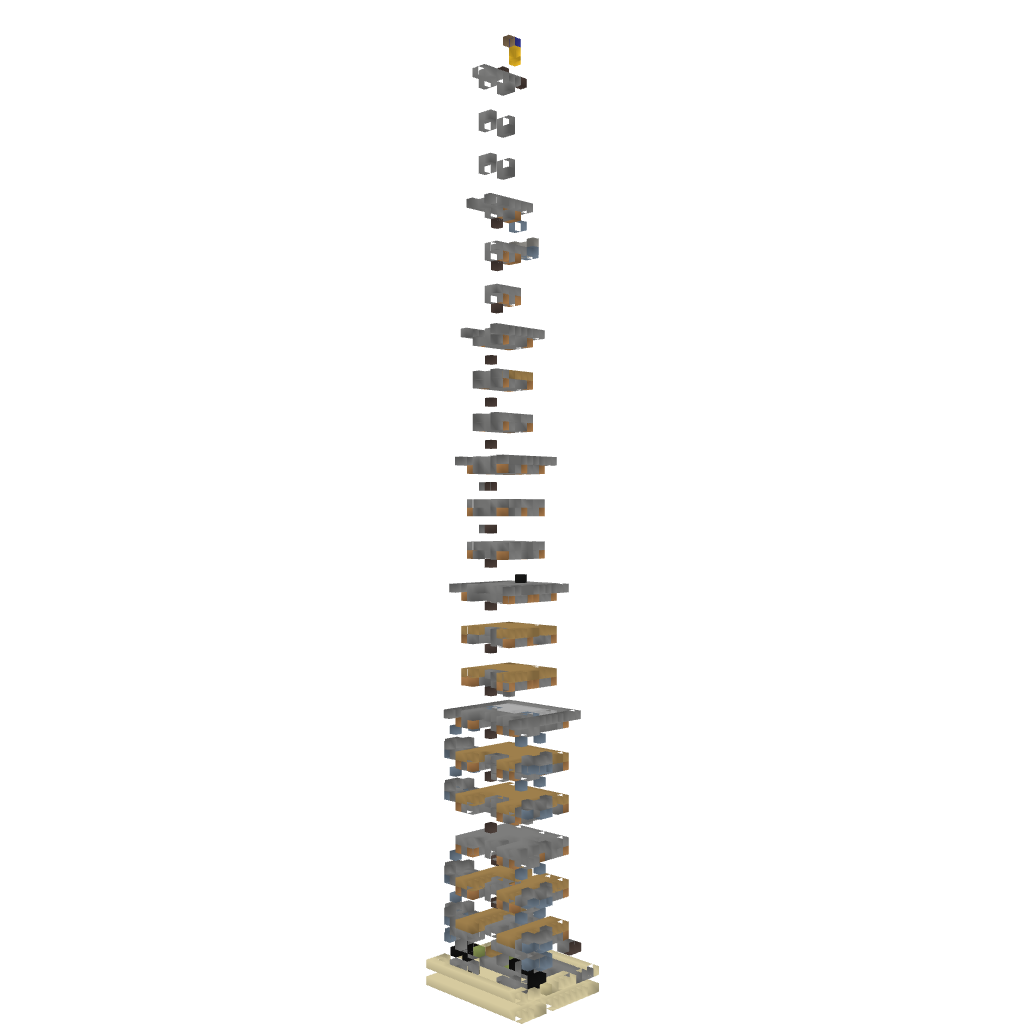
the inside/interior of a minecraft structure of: Hotel "Odessa"